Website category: book
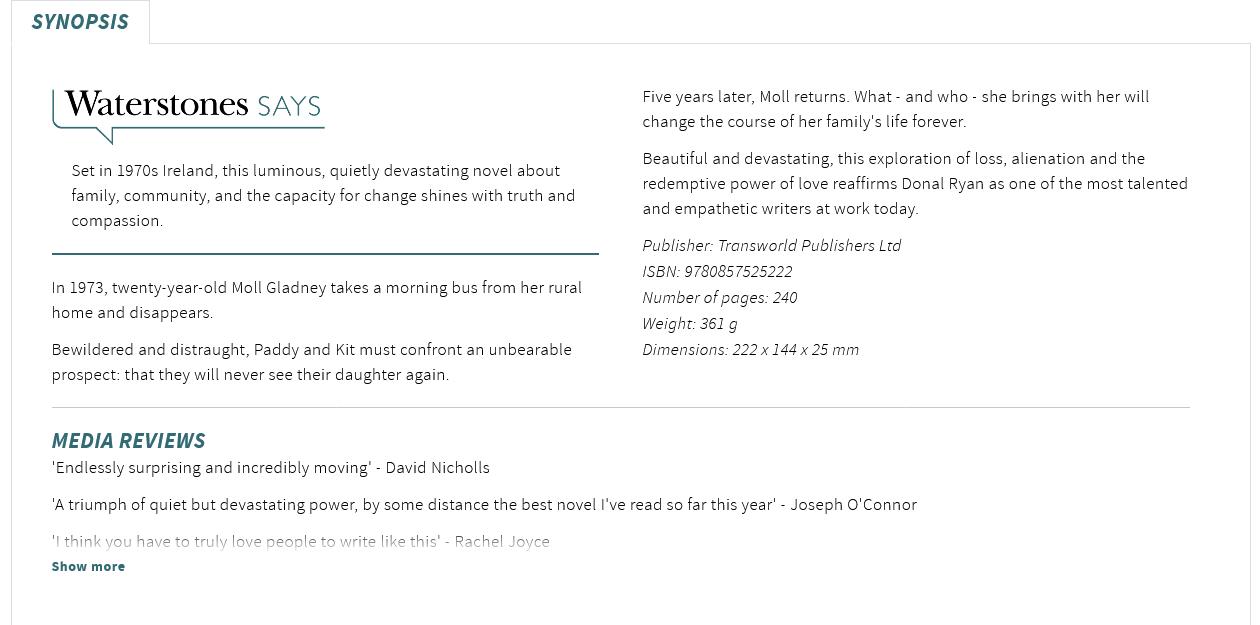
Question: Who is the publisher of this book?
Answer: Transworld Publishers Ltd

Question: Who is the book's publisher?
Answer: Transworld Publishers Ltd

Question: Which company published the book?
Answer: Transworld Publishers Ltd

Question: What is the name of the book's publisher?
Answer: Transworld Publishers Ltd

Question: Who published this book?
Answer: Transworld Publishers Ltd

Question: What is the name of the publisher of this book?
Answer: Transworld Publishers Ltd

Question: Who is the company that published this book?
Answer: Transworld Publishers Ltd

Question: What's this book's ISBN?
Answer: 9780857525222

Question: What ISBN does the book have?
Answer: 9780857525222

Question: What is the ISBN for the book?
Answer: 9780857525222

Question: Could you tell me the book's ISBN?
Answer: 9780857525222

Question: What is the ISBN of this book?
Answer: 9780857525222

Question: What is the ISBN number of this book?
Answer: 9780857525222

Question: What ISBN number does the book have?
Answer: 9780857525222

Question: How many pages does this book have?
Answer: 240

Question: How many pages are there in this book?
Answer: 240

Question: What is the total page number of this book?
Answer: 240

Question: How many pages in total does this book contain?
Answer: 240

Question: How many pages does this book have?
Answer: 240

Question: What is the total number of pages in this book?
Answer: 240

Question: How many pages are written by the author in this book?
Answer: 240

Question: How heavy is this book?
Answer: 361 g

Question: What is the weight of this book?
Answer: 361 g

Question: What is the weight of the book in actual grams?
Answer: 361 g

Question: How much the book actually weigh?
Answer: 361 g

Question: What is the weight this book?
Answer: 361 g

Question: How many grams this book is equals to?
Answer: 361 g

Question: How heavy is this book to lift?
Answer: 361 g

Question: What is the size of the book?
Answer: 222 x 144 x 25 mm

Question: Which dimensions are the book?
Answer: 222 x 144 x 25 mm

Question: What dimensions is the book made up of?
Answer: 222 x 144 x 25 mm

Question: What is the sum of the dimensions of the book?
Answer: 222 x 144 x 25 mm

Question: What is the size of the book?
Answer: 222 x 144 x 25 mm

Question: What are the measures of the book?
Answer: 222 x 144 x 25 mm

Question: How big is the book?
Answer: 222 x 144 x 25 mm